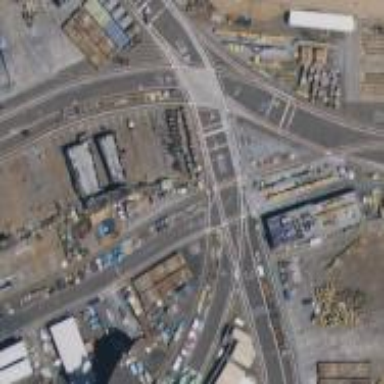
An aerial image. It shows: Railway crossing.